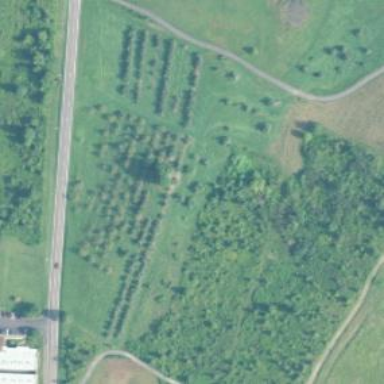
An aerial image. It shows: Orchard.